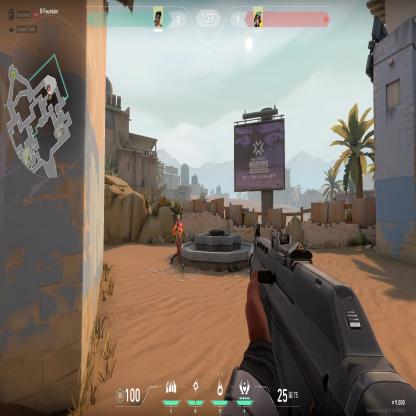
Label: enemy